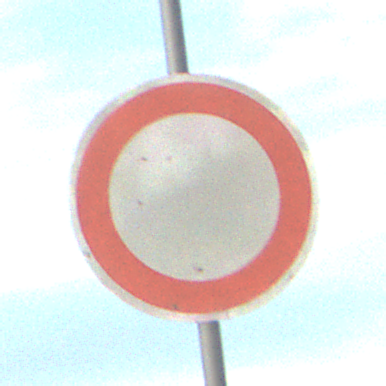
Verkehrszeichen: VerbotFahrzeugeAllerArt
Umgebung: Outdoor, RoadRail
Tageszeit: SunriseSunset
Wetter: PartlyCloudy
Licht: Natural
Jahreszeit: NotSpecified
Kontrast: MediumContrast